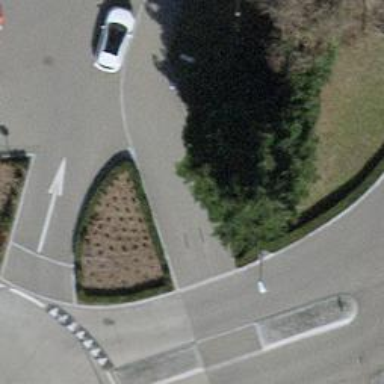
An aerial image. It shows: Bollard.